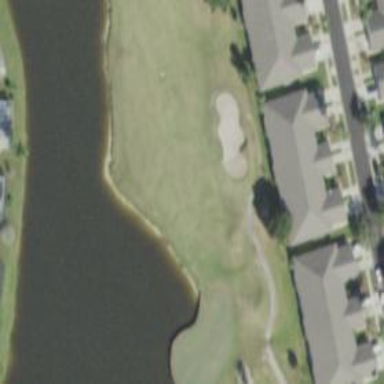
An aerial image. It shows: Picturesque scene of golf course with lateral water hazard.